Interaction volume radius: 5 \u00c5
Interaction volume height: 10 \u00c5
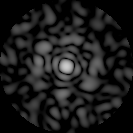
Disorder parameter: 0.8694